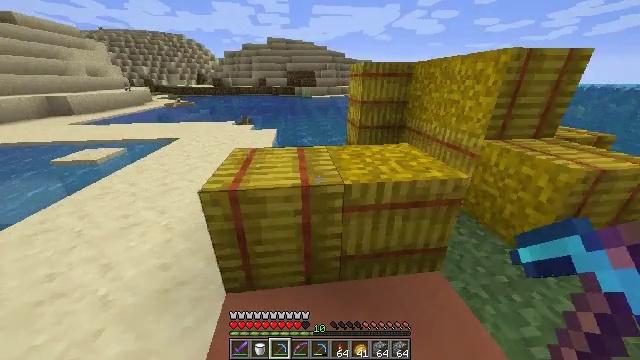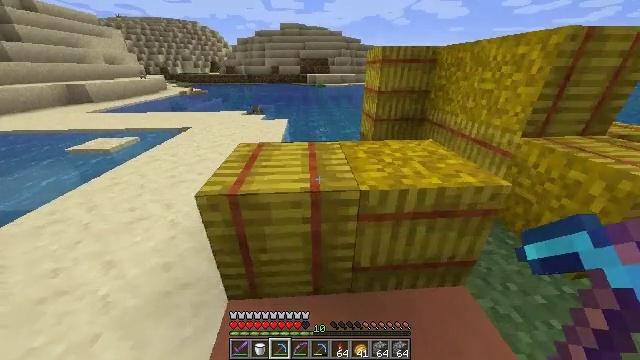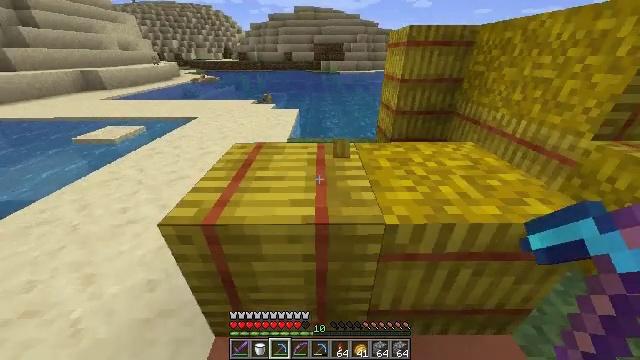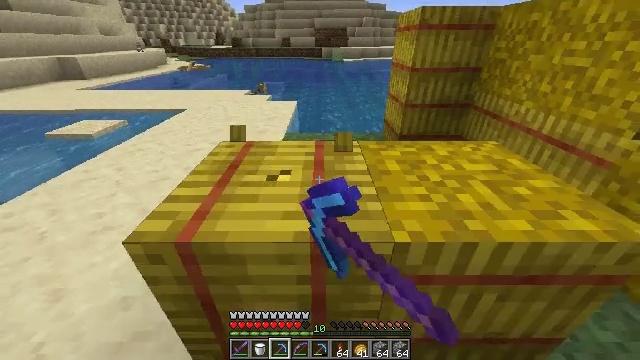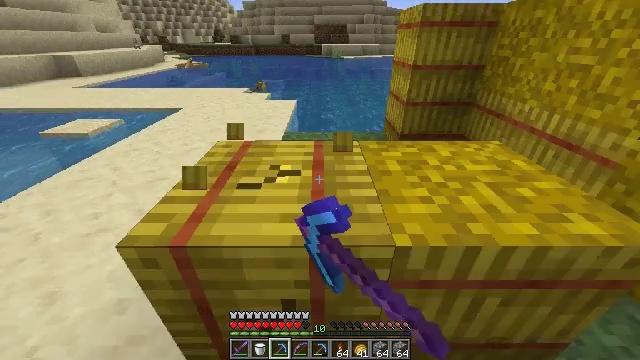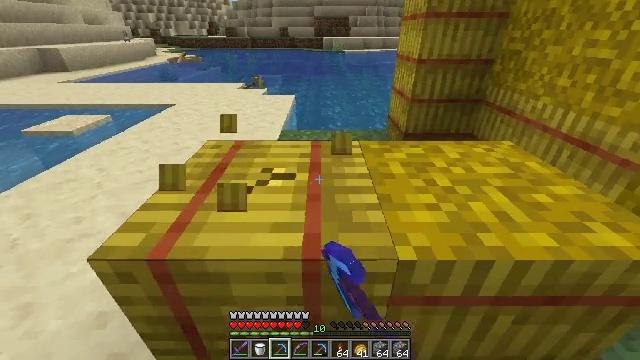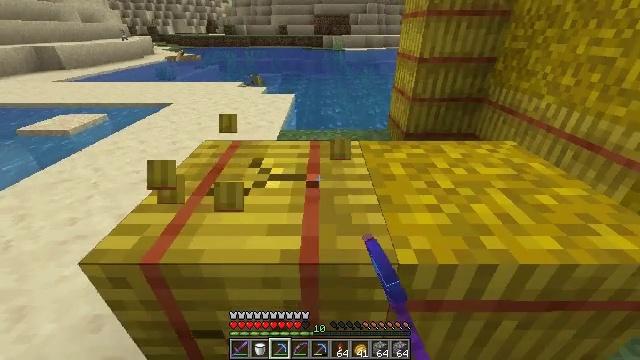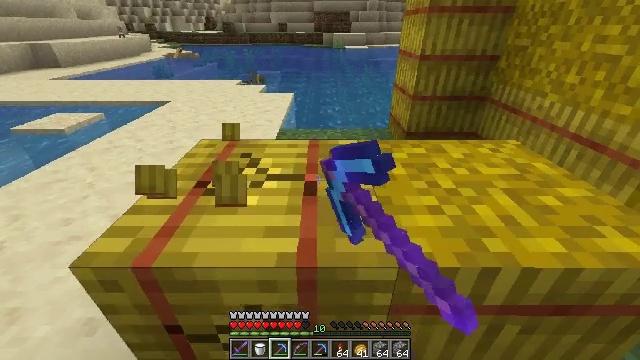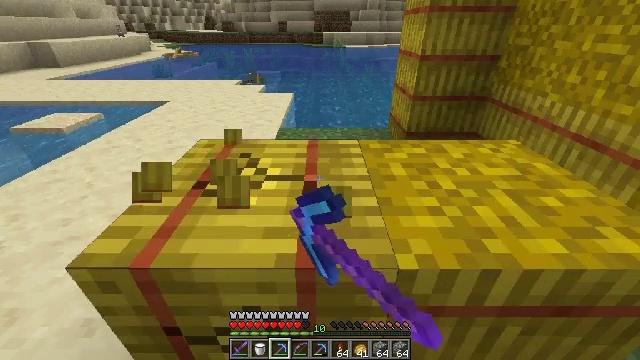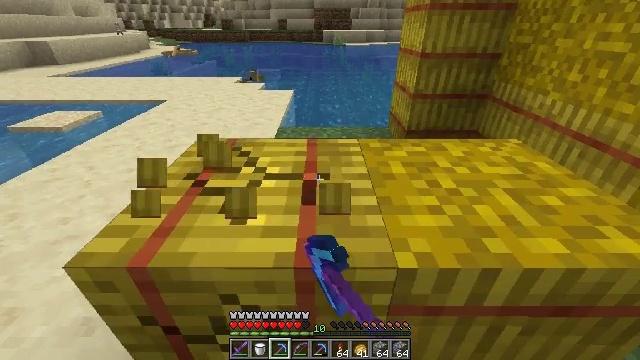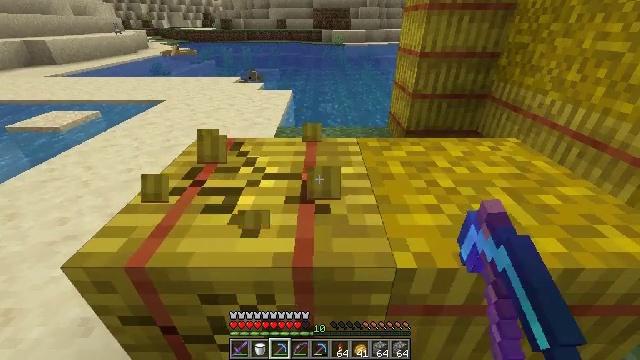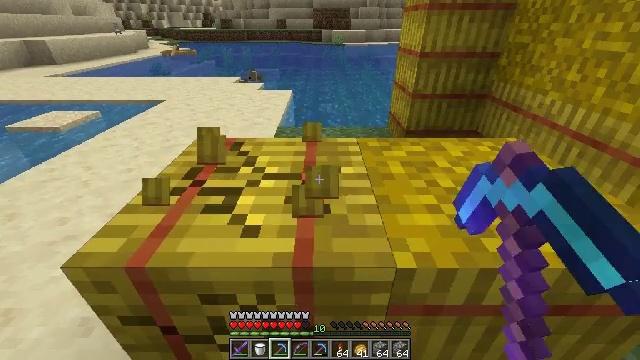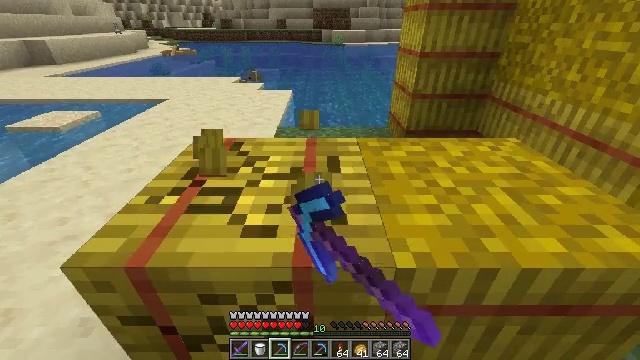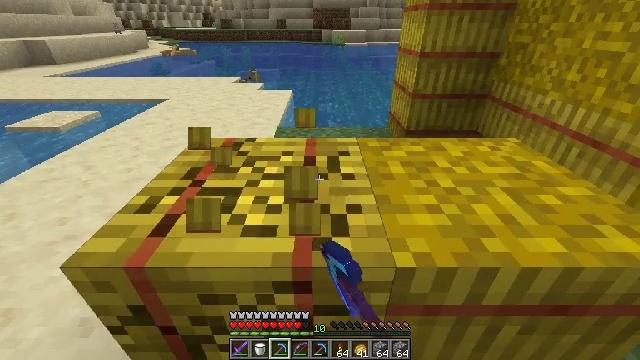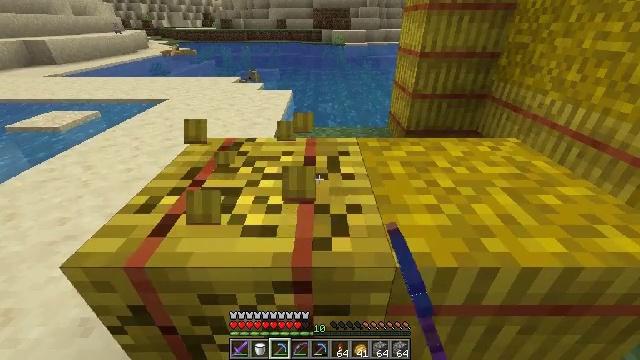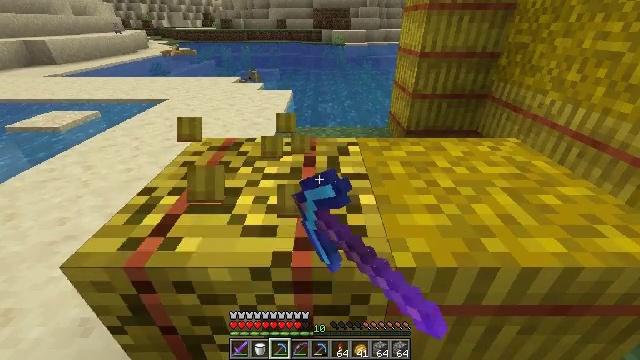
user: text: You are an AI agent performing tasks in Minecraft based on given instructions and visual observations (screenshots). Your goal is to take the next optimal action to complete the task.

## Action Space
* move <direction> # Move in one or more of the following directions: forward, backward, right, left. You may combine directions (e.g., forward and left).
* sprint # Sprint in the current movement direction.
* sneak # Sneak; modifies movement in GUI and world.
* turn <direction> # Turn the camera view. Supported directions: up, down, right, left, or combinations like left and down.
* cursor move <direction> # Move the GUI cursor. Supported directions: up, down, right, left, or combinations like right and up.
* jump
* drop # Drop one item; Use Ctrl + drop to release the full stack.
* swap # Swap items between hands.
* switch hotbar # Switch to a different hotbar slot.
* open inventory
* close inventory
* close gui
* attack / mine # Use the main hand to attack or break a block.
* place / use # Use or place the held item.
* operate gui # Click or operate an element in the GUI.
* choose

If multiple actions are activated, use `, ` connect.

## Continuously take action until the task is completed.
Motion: motion action
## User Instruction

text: Collect a hay block for crafting.
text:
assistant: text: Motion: move forward, turn left and down
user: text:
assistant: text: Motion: turn left and down, attack / mine
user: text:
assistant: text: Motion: attack / mine
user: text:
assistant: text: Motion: attack / mine
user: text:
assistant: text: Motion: attack / mine
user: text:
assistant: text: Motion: attack / mine
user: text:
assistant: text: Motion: attack / mine
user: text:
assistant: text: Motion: attack / mine
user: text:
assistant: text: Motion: attack / mine
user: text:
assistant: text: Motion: attack / mine
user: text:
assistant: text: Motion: attack / mine
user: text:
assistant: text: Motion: attack / mine
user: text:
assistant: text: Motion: attack / mine
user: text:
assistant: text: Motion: attack / mine
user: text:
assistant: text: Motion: attack / mine
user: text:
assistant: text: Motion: attack / mine
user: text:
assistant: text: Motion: attack / mine
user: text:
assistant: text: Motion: attack / mine
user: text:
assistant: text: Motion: attack / mine
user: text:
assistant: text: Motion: attack / mine
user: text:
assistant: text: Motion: attack / mine
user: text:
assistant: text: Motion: attack / mine
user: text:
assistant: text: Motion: attack / mine
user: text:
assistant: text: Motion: turn right and down, attack / mine
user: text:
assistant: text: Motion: turn right and down, attack / mine
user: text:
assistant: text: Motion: turn right, attack / mine
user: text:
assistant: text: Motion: attack / mine
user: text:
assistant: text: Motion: attack / mine
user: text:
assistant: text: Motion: attack / mine
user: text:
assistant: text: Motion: attack / mine